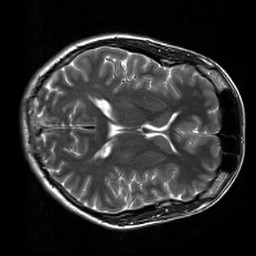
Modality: T2w
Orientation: axial
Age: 34
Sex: male
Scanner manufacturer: siemens
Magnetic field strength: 3 T
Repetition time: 7 s
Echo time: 0.09 s